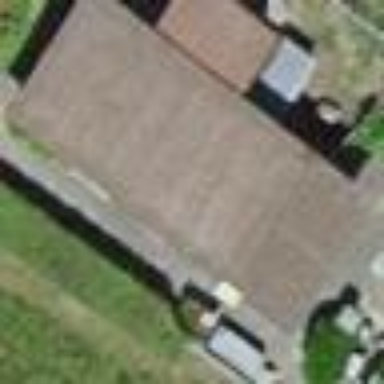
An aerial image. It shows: Shed building.